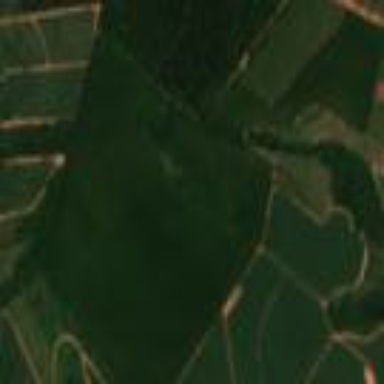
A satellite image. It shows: Rubber tree orchard with mature trees.